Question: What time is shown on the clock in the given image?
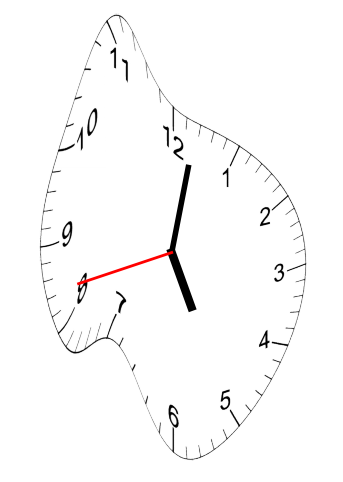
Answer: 05:01:42